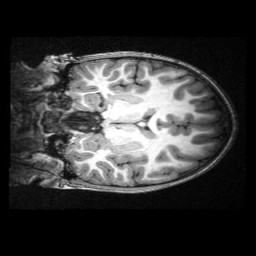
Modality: T1w
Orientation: coronal
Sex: female